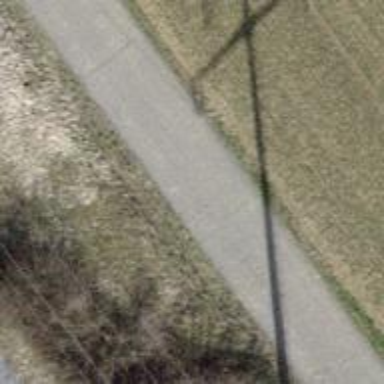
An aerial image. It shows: Paved track with Grade 1 surface.